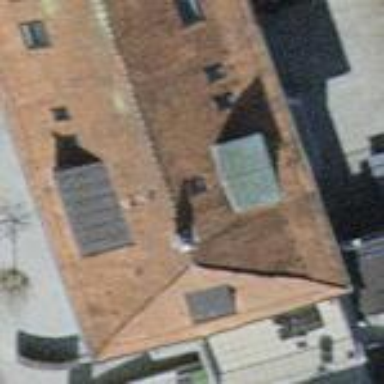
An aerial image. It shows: Tile-roofed apartment building.